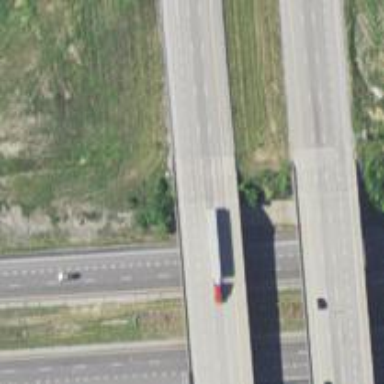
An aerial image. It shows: View of motorway.